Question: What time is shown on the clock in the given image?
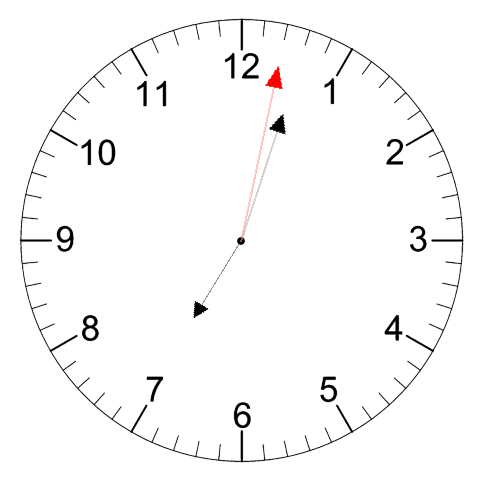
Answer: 07:03:02